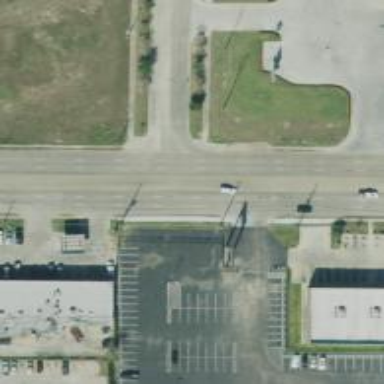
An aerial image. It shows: Road with stop sign.